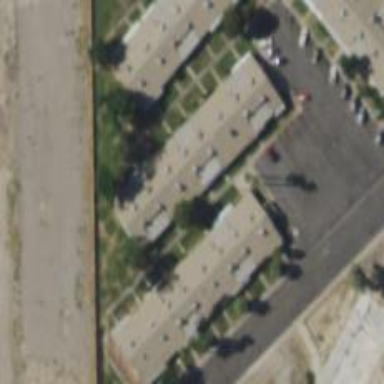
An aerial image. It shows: Image showing building with apartments.